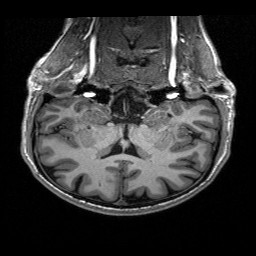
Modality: T1w
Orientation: sagittal
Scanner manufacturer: siemens
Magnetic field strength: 3 T
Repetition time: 2.3 s
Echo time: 0.00197 s